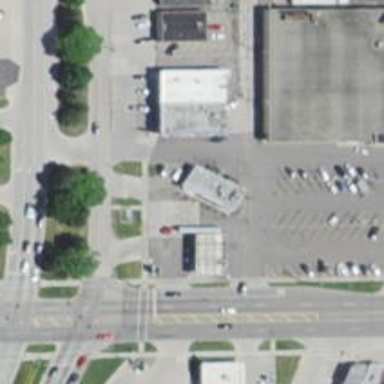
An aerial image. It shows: Convenience shop.